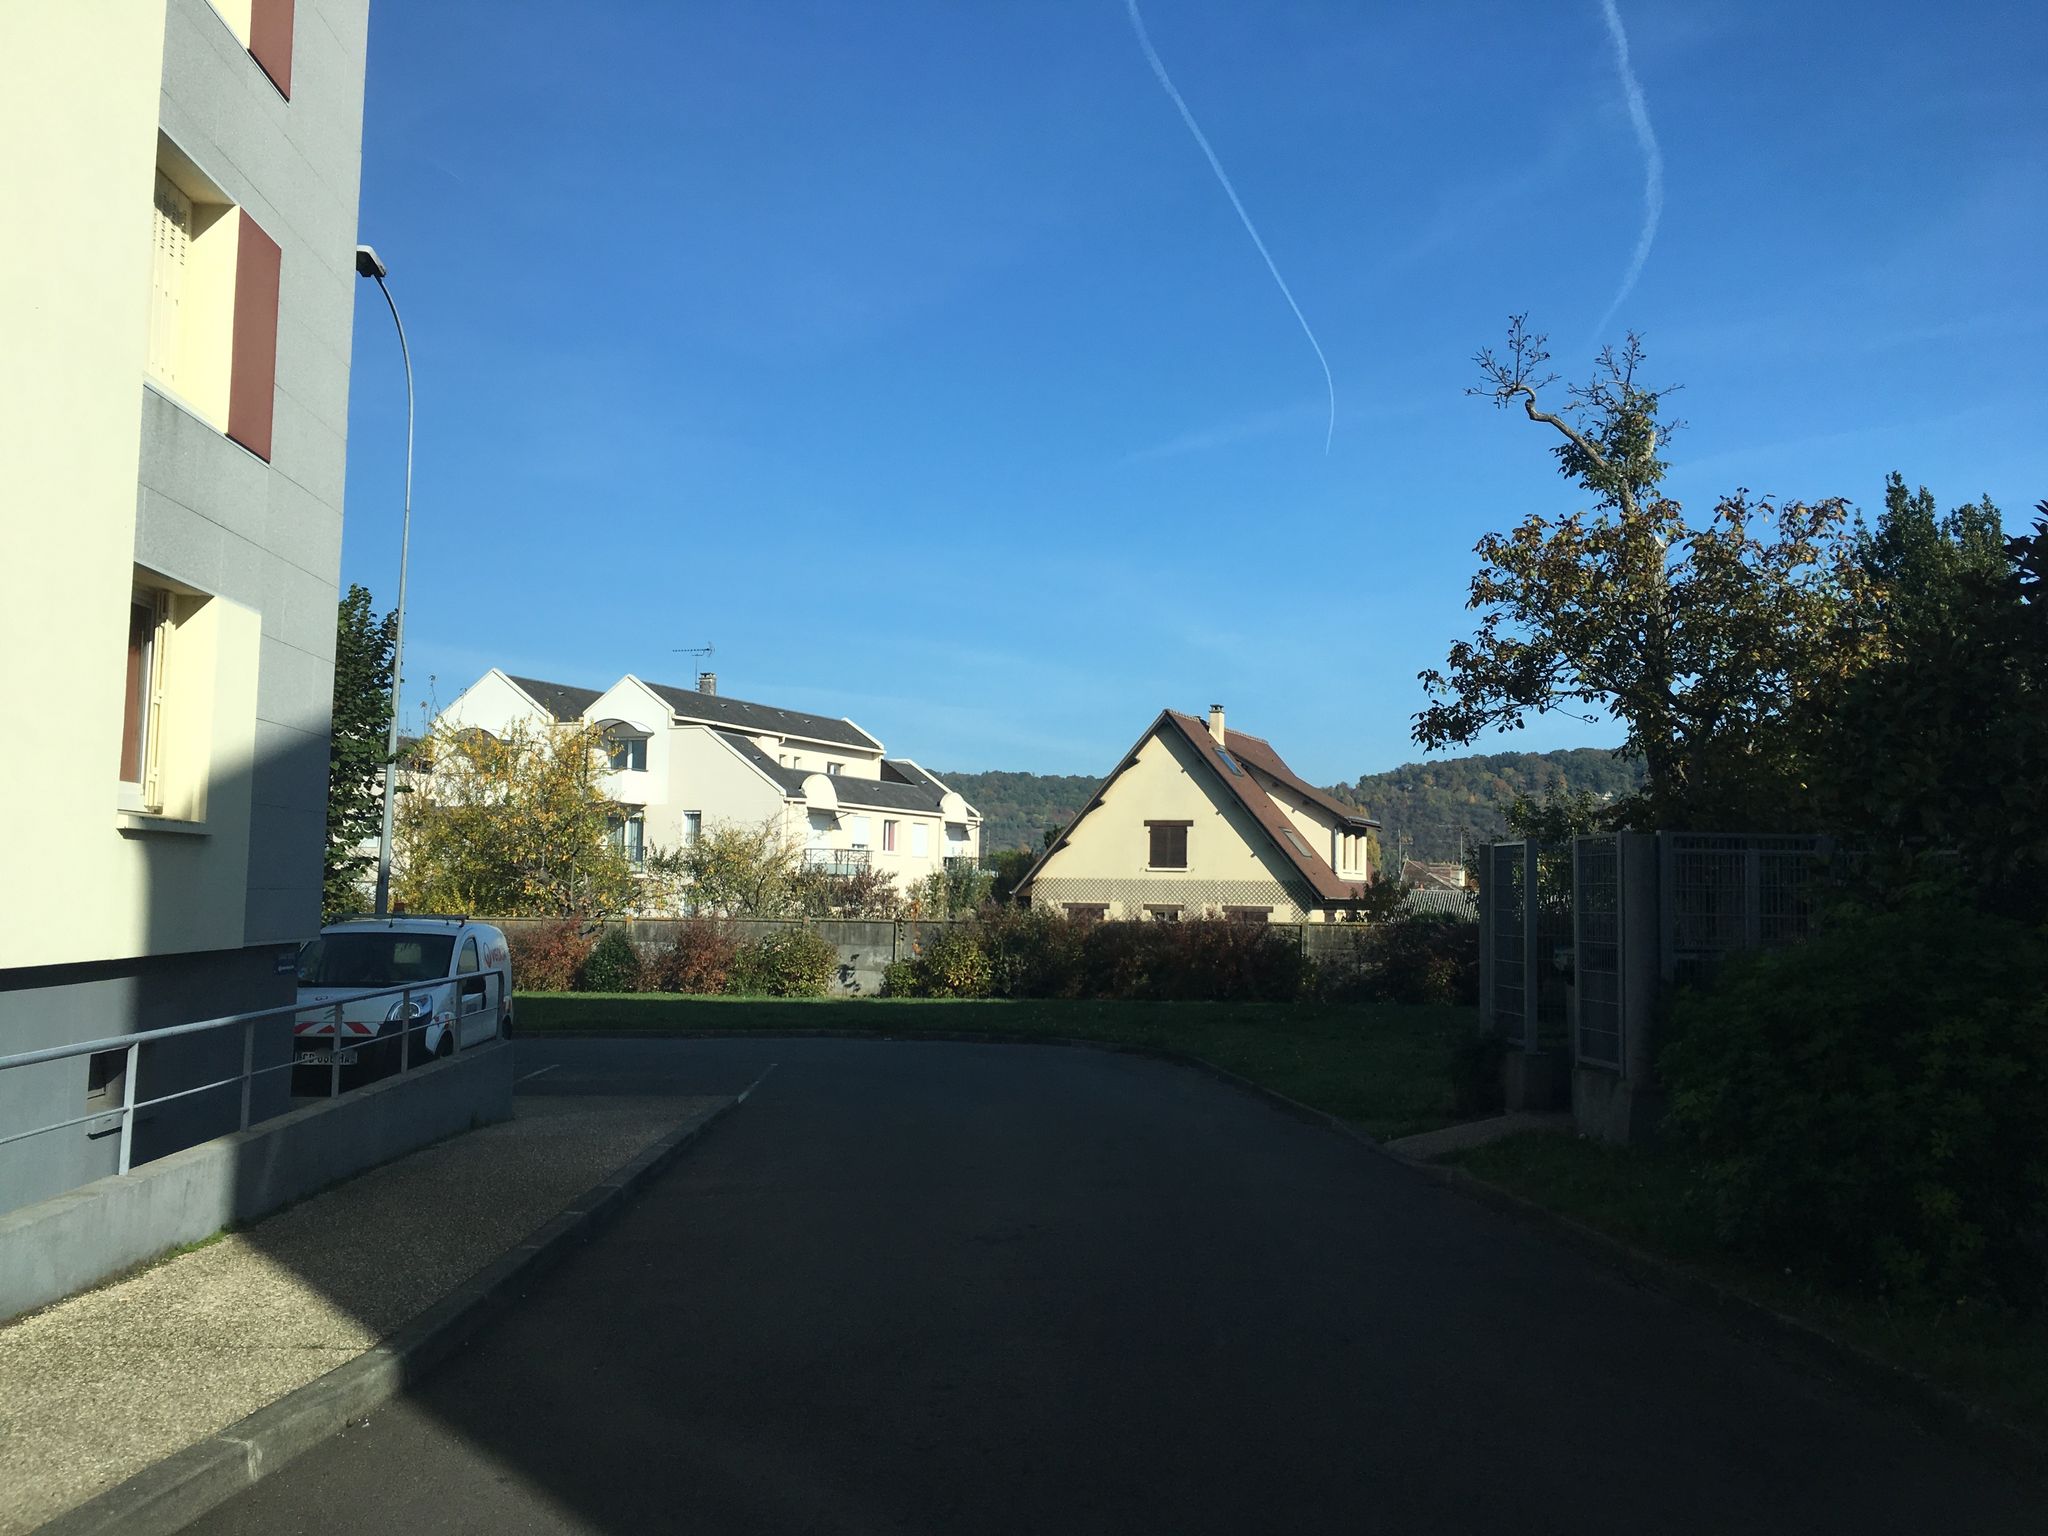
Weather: clear
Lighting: day
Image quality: good
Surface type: driving surface
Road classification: service, unclassified
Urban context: dense urban cluster
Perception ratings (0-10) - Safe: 5.15, Lively: 5.49, Beautiful: 8.04, Boring: 8, Depressing: 2.12, Wealthy: 5